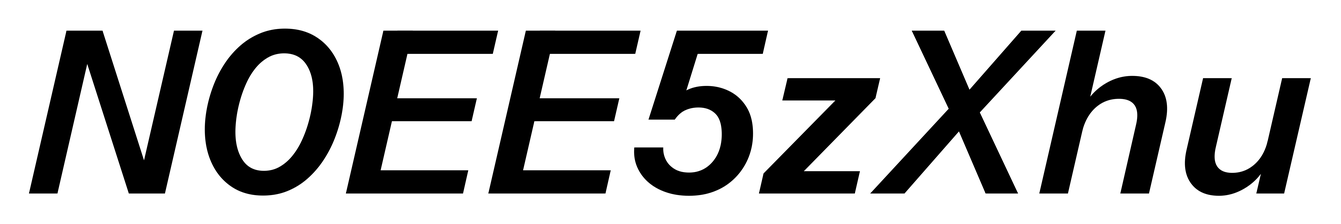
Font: InstrumentSans-Italic_SemiBold_Italic